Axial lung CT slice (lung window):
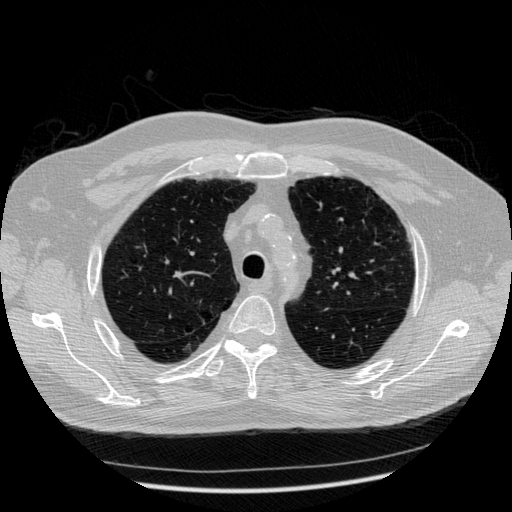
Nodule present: no